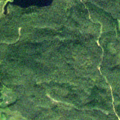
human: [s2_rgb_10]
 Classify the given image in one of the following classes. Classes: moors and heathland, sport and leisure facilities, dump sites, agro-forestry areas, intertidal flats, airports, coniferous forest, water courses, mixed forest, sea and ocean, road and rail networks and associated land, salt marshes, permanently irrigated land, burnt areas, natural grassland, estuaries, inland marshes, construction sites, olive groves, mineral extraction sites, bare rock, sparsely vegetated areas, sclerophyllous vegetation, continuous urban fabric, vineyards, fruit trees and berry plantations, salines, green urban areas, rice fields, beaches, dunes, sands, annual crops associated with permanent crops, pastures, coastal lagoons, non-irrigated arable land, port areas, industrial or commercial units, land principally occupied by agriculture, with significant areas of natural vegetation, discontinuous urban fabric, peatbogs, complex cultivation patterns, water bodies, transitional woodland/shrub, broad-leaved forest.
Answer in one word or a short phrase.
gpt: coniferous forest